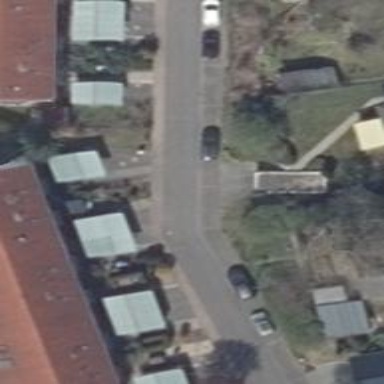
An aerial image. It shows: Asphalt road in living street.